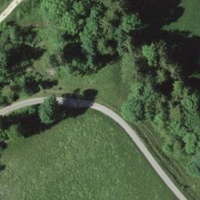
EUNIS habitat code: 41
Species observed at this site:
Lathyrus vernus
Fontinalis antipyretica
Hesperis matronalis